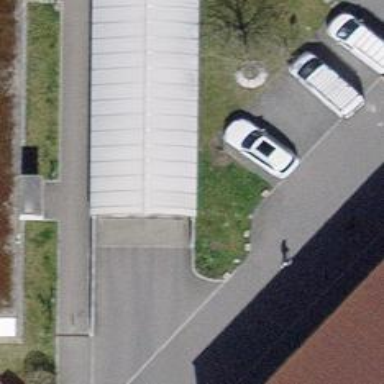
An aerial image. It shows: Parking entrance.